Question: I have tried to convert a calculation from an app I made using MIT AppInventor which uses Kawa to Android using Java.The problem I'm facing is that the trigonometric parts of the calculation in Kawa are using degress.My question is how do I translate this calculation to Java and get the same output?
This is how I do the calculation is Kawa,all variables are of type double:
'''
Tri 1=atan(Offset Depth/Offset Length)
Mark 1=sqrt(Offset Length^2+Offset Depth^2)
Tri 2=(180-Tri1)/2
Mark 2=Duct Depth/(tan(Tri 2))
'''
Then I did my best to translate it to Java code,the variables are double also as above,depth,length and duct depth are user input values.
'''
tri1 = Math.atan(offsetDepth / offsetLength);
marking1 = Math.sqrt(Math.pow(offsetLength,2) + Math.pow(offsetDepth,2));
tri2 = (180 - tri1) / 2;
marking2 = ductDepth / Math.tan(tri2);
'''
Screenshot of what the inputs and outputs look like:

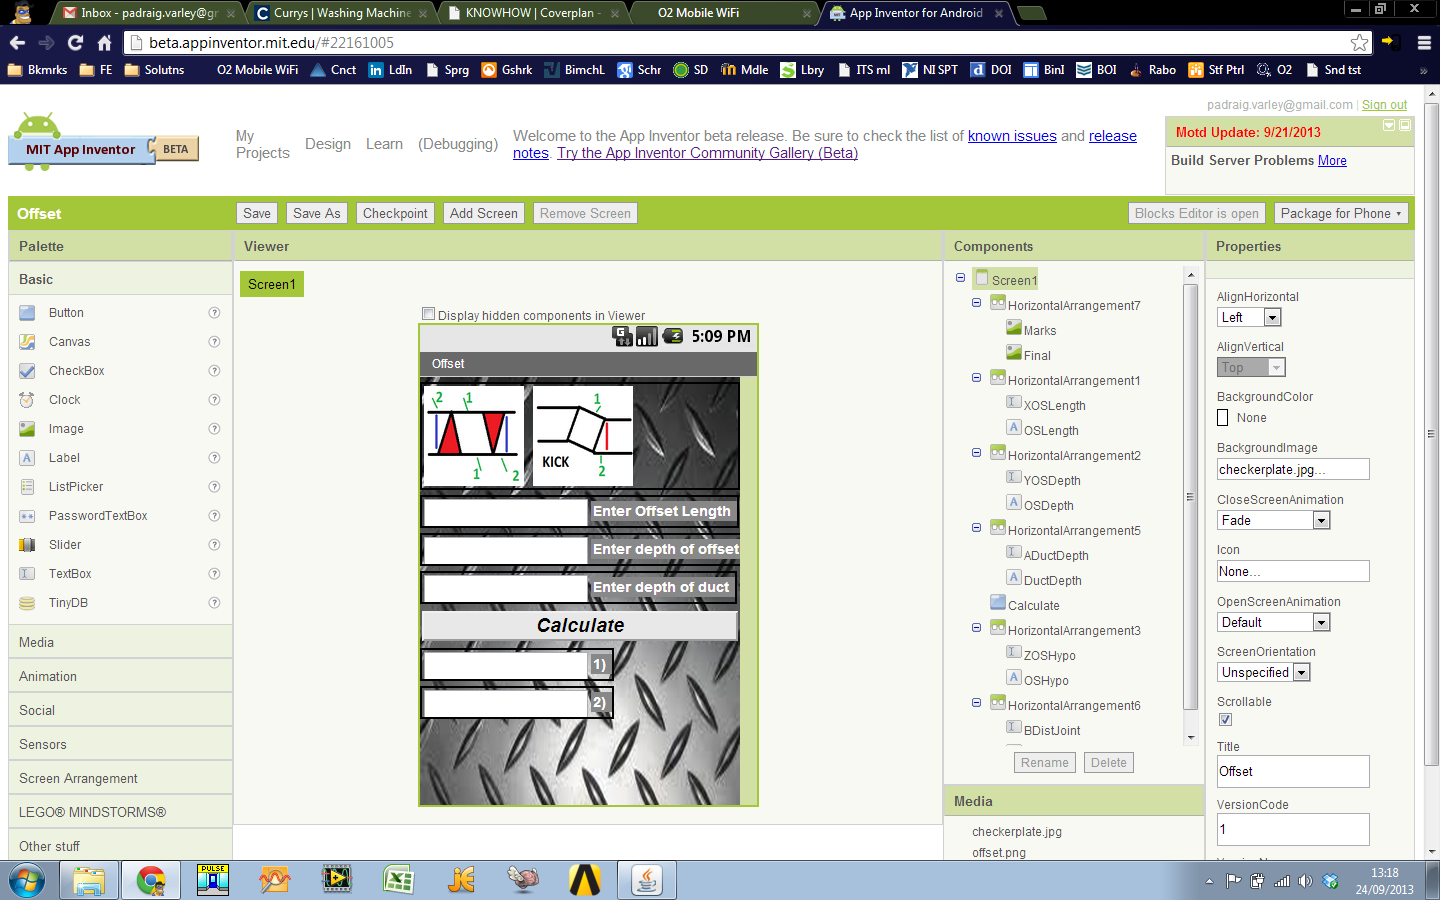
Answer: You can convert the angles to radians yourself.
As we know:
'''
180 degrees = PI radians
'''
So:
'''
1 degree = PI / 180 radians
'''
So wherever you have X degrees,
they are equal to (X * PI / 180) radians.
In Java you have
'''
Math.PI
'''
which defines the value of the PI number.
Just change your Java code to this:
'''
tri11 = Math.atan(1.0 * offsetDepth / offsetLength); // tri11 is radians
tri1 = tri11 * 180.0 / Math.PI; // tri1 is degrees
marking1 = Math.sqrt(Math.pow(1.0 * offsetLength,2) + Math.pow(1.0 * offsetDepth,2));
tri2 = (180.0 - tri1) / 2.0; // tri2 is degrees
tri22 = tri2 * Math.PI / 180.0; // tri22 is radians
marking2 = 1.0 * ductDepth / Math.tan(tri22);
// output whatever you like now
'''